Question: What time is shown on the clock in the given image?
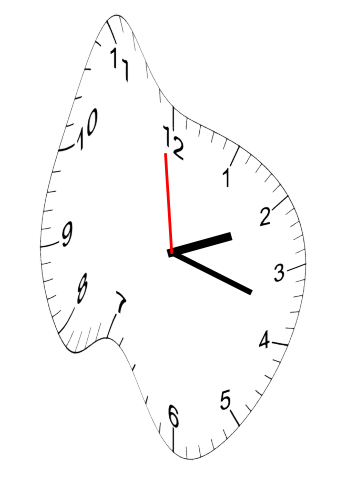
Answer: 02:17:59